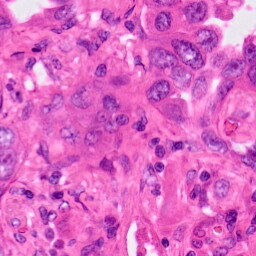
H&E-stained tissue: Lung